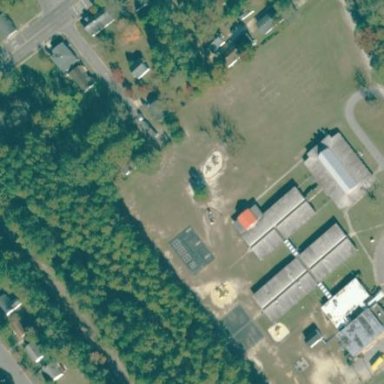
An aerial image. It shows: School building.